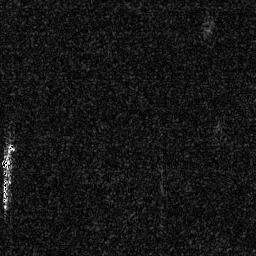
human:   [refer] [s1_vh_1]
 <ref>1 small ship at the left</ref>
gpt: <box>[[0, 54, 5, 66, 0]]</box>